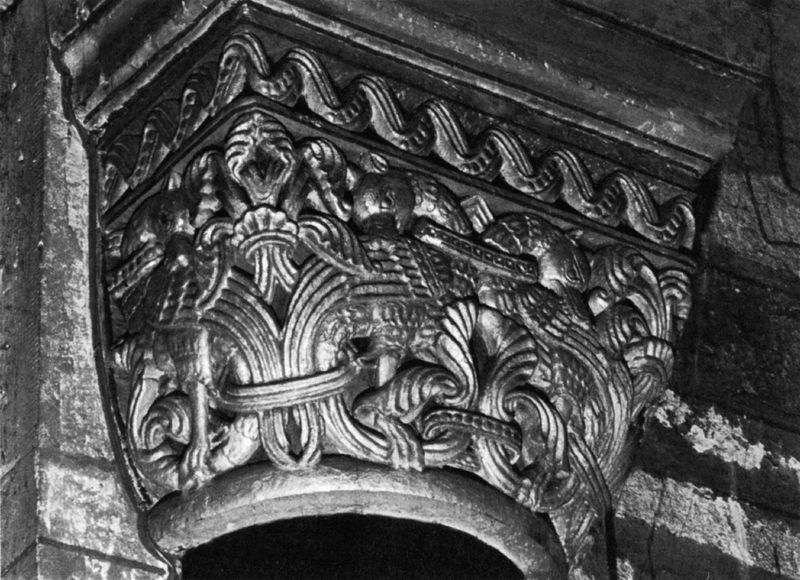
Titel: Onze Lieve Vrouwekerk, Kapitell
Standort: Maastricht (EU - NL)
Schlagwörter: weiß, grau, schwarz, säule, dach, muster, band, silber, stein, blatt, skulptur, relief, welle, wellen, giebel, bronze, foto, fotografie, symetrie, eisen, gefäß, symmetrisch, schlange, kapitell, geometrisch, bänder, rillen, rille, details, verflochten, bildhauer, umschlungen, gewolbe, saule, blattern